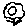
Label: flower